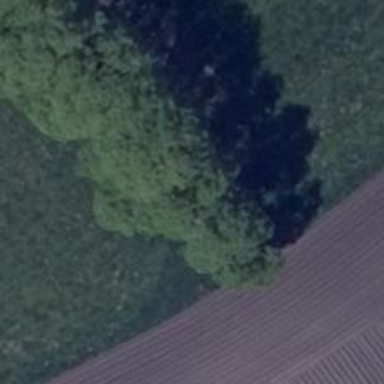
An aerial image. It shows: Row of trees in natural setting.